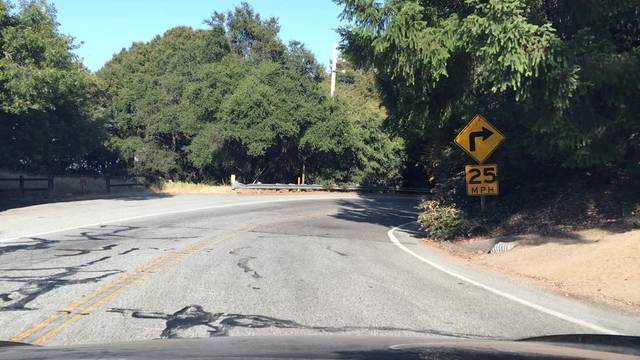
Region: United States
Coordinates: 37.259, -122.121